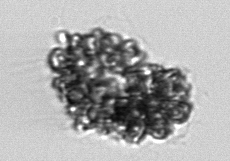
Label: Corymbellus